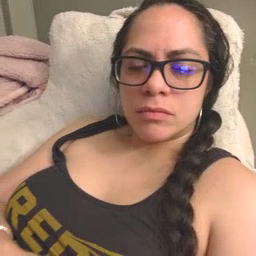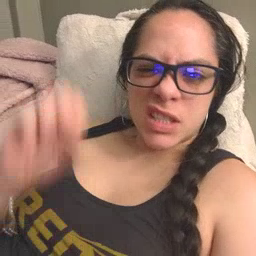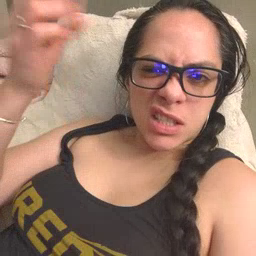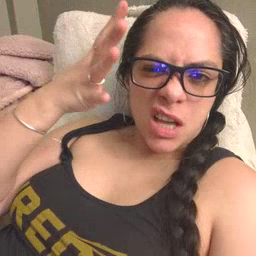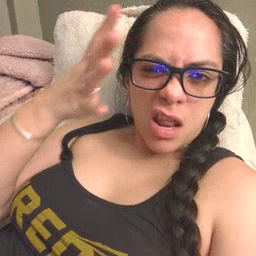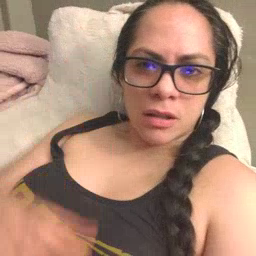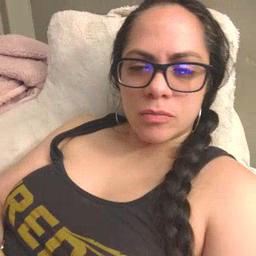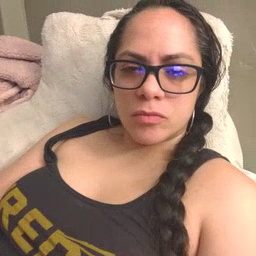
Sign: sun